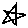
Label: star